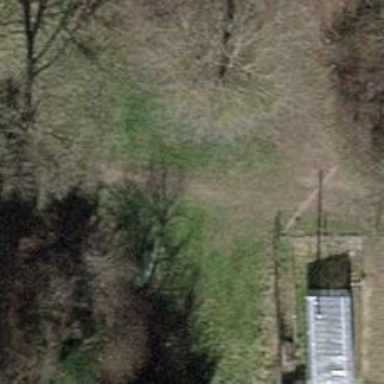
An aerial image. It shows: Bench.